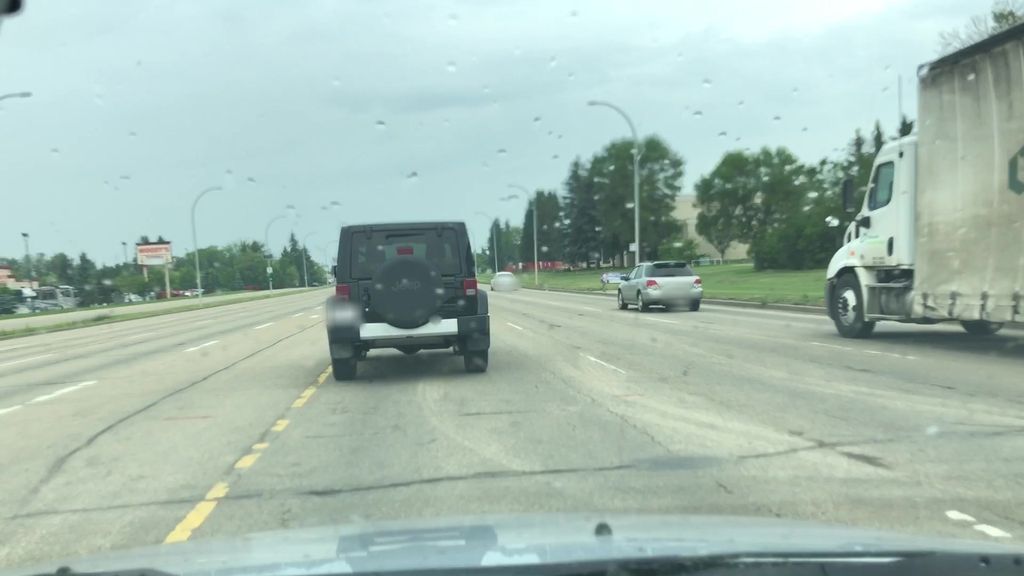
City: edmonton